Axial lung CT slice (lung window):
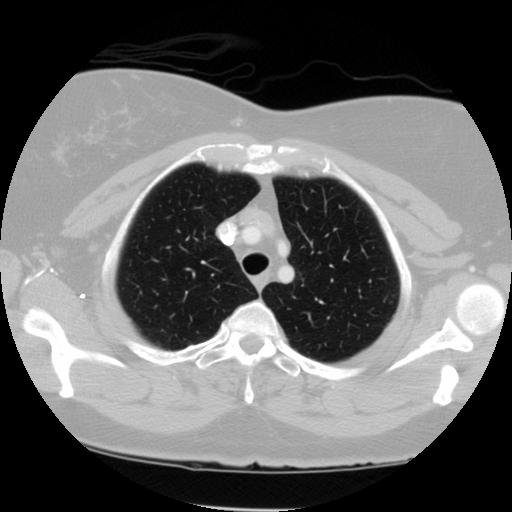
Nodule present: no